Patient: sex F, age 75
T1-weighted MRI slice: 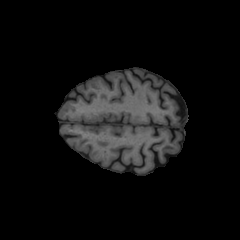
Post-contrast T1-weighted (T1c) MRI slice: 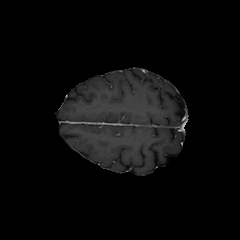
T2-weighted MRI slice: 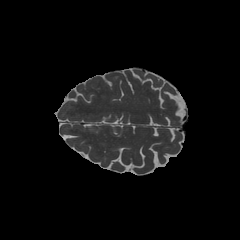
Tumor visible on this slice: no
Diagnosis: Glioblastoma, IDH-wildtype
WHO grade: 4